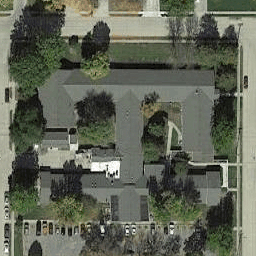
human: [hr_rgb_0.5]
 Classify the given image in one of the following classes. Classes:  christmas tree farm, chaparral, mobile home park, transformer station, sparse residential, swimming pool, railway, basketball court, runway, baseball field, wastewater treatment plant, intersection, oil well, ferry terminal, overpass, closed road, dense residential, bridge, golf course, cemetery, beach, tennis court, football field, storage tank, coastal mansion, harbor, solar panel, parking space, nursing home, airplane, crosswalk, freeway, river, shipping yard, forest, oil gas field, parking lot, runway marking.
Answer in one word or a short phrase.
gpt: nursing home